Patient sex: F
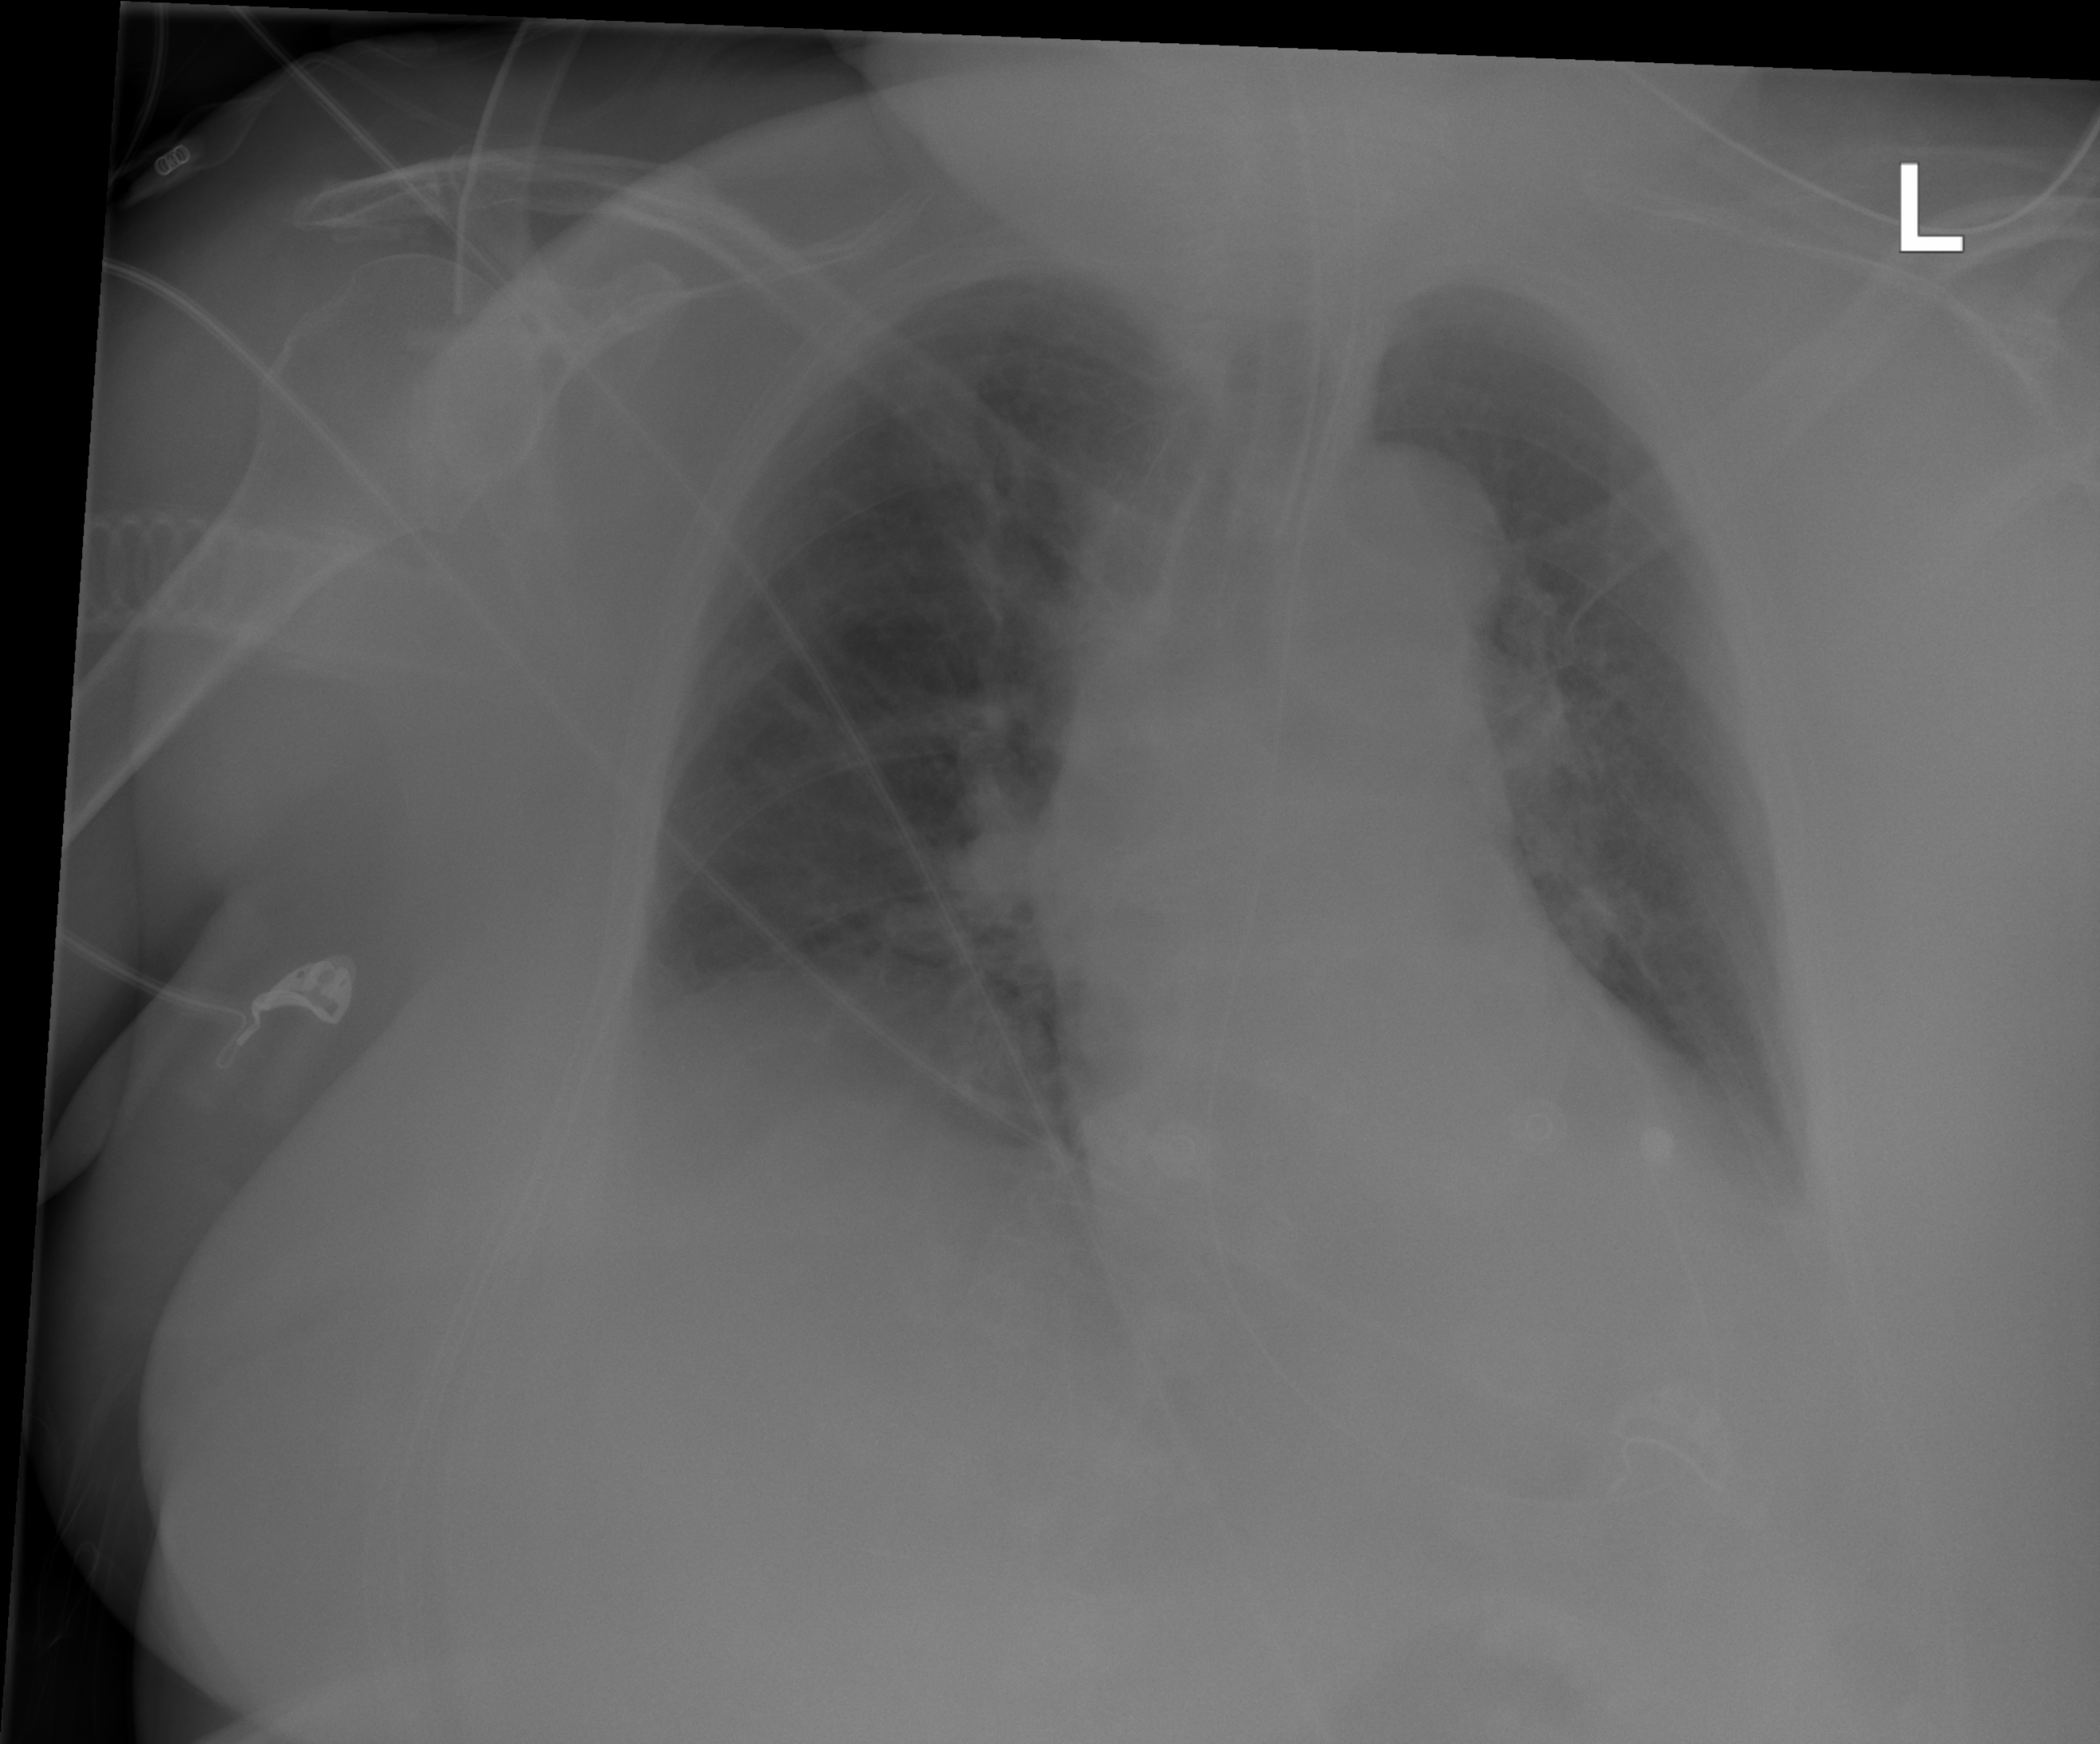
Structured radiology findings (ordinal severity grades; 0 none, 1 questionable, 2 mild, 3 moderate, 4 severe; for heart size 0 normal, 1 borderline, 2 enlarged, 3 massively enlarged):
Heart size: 2
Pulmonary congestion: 1
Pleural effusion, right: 0
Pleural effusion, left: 0
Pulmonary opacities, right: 0
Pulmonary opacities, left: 0
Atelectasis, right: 0
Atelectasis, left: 0